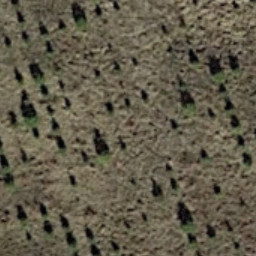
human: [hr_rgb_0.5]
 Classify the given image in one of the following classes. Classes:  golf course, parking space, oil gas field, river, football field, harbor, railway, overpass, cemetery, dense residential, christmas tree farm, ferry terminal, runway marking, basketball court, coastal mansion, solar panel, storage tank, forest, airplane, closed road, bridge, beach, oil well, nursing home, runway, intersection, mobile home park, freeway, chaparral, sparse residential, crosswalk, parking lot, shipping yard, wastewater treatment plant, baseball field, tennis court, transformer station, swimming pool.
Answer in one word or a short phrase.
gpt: christmas tree farm